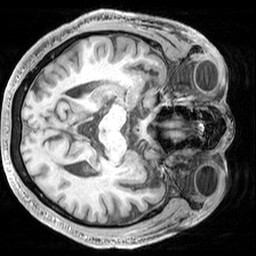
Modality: T1w
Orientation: axial
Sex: male
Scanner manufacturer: siemens
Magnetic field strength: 3 T
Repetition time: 2.3 s
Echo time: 0.00226 s